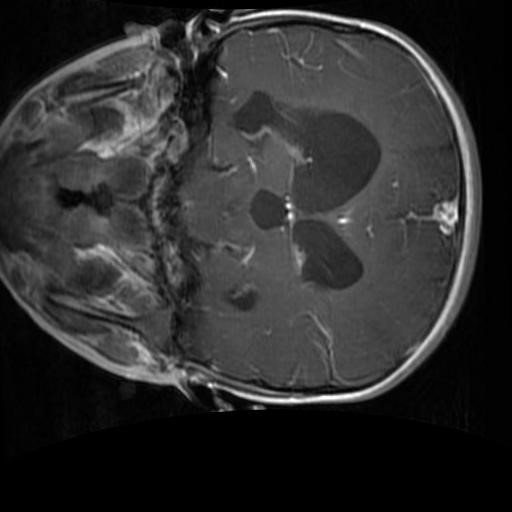
Label: brain_glioma